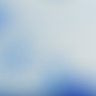
Metastatic tissue present: no